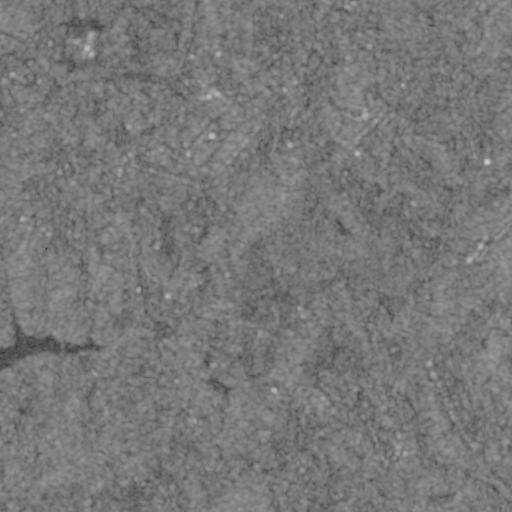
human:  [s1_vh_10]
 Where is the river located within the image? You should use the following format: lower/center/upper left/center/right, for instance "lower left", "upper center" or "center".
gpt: The river is located in the left of the image.
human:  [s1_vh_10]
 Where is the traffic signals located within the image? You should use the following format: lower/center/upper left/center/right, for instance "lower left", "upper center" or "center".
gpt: The traffic signals is located in the upper left of the image.
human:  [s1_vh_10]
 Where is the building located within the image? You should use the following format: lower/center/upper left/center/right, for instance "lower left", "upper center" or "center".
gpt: There is no building in the image.

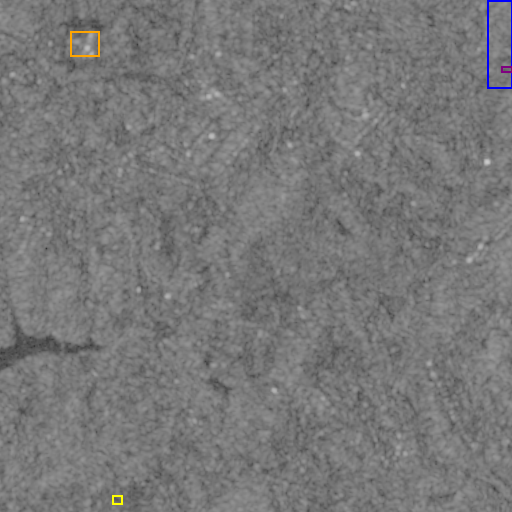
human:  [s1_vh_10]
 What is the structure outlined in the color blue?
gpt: The structure outlined in blue is a park.
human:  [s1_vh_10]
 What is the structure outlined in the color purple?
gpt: The structure outlined in purple is a parking lot.
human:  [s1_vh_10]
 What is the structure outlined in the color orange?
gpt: The structure outlined in orange is a building.
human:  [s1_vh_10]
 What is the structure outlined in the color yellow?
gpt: The structure outlined in yellow is a building.
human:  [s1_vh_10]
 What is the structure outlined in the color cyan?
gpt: There is no cyan outline.